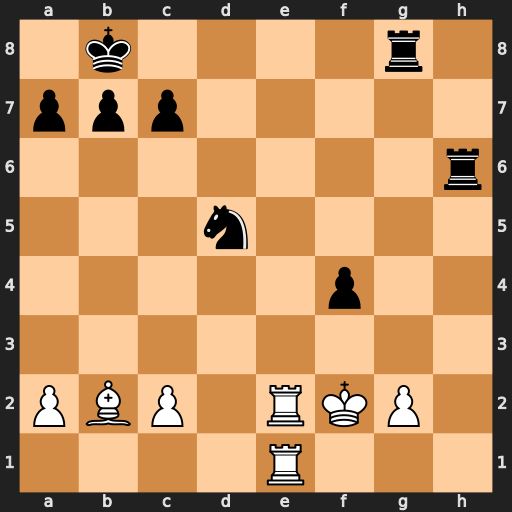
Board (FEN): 1k4r1/ppp5/7r/3n4/5p2/8/PBP1RKP1/4R3
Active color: w
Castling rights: -
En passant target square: -
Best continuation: Re8+ Rxe8 Rxe8#